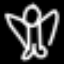
Label: angel